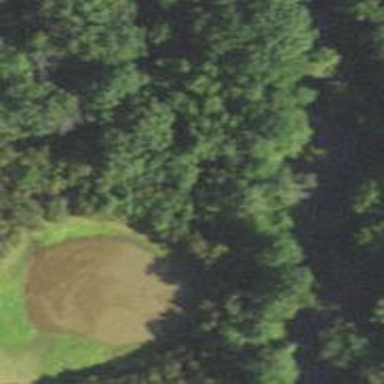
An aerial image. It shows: Pond surrounded by natural water.